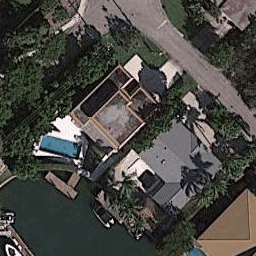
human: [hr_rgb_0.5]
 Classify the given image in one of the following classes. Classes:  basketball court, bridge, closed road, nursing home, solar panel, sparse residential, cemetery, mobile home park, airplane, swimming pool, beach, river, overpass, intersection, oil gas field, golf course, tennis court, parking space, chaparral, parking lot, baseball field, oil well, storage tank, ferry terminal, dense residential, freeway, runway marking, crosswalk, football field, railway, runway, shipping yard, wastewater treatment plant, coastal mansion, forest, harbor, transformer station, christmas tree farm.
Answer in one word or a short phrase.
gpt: coastal mansion